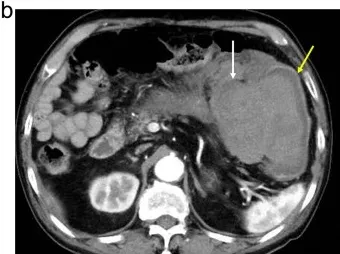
Abdominal contrast-enhanced computed tomography (CT) findings. . (b) A mass (white arrow) adjacent to the transverse colon (yellow arrow).
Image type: radiology (ct)